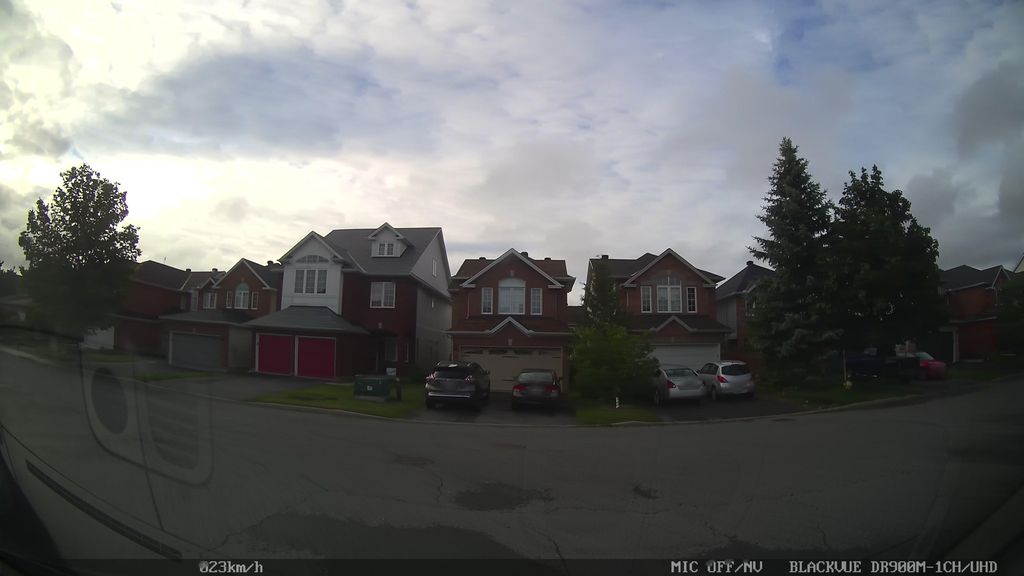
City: ottawa-gatineau